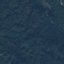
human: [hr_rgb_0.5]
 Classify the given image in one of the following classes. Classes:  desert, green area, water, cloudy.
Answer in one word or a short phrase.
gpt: green area